Question: I am trying to center text that has a line going through the entire background. On either side of the text, there is some padding, where you cannot see the line at all. I am stumped as far as a good css-only way to go about this. Here is a jsfiddle that is obviously wrong, but its a start: <URL>

'''
<span class="line">
<h2>Latest Track</h2>
</span>
'''
'''
.line{display:block; width:100%; border-bottom:1px solid red; margin-top:25px; text-align:center}
.line h2{font-size:15px; text-align:center; position:relative; top:10px; padding:0 15px; display:inline-block; background:white}
'''
The problem here is that I DO NOT want to specify a width, because I will be reusing this for different headers (with different amounts of text). What is the best way to go about this via css?
UPDATE: HEre is a way to do it, but inline-block has fairly lousy browser support: <URL>
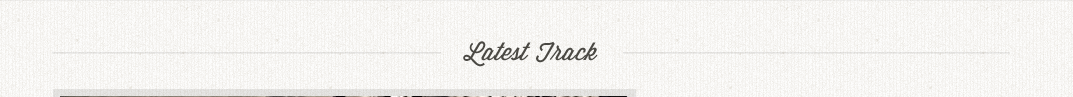
Answer: Here you go. Had to add a wrapping span (necessary so we can set the background to white so the line doesn't hit the text)
<URL>
'''
<span class="line">
<h2><span>Latest Track</span></h2>
</span>
.line{display:block; margin:25px}
.line h2{font-size:15px; text-align:center; border-bottom:1px solid red; position:relative; }
.line h2 span { background-color: white; position: relative; top: 10px; padding: 0 10px;}
'''
Right, sorry, misunderstood what you meant by padding. Fixed.